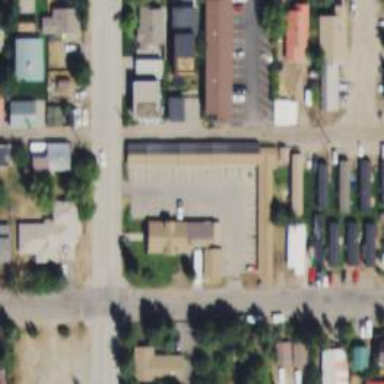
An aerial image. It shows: Motel.